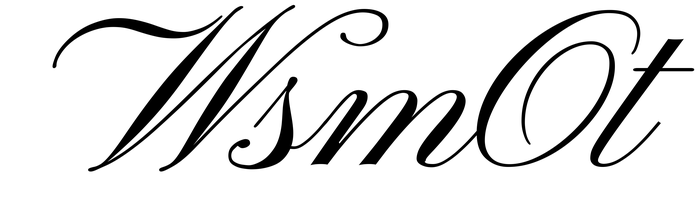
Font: PinyonScript-Regular